Question: I suspect that the '.end(xlDown)' is acting a bit weird.
'''
Dim rfound As Range
Set rfound = Columns("B:B").Find(What:=Me.ComboBox1.Value, _
LookAt:=xlWhole, SearchOrder:=xlByRows, SearchDirection:=xlNext)
If ComboBox1.Value <> "" And WorksheetFunction.CountIf(Range("B:B"), _
ComboBox1.Value) > 0 And rfound.Offset(0, 1).Value <> "" Then
rfound.Offset(0, 1).End(xlDown).Offset(1, 0).Value = TextBox1.Value
'''
Upon 'CommandButton1_click', the code will search in the column B for any matched criteria and then 'OffSet' to the right cell provided my conditions are all met. However, it prompt me a message 'Run-time error '1004': Application defined or object-defined error'.
I have no clue where is the problem. For illustration:

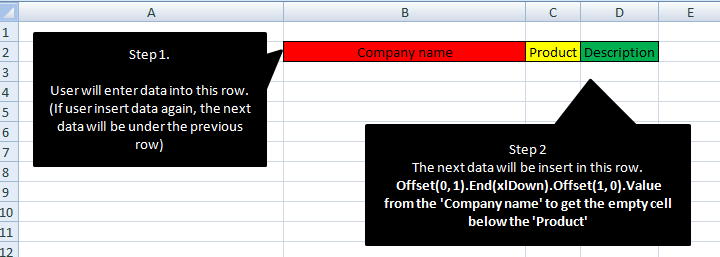
Answer: Your current code
1. Presumably finds B2 as rfound (Note: It would be better to test if rfound exists after the Find with 'If Not rfound Is Nothing Then)
2. Then C2 is rfound.Offset(0, 1)
3. rfound.Offset(0, 1).End(xlDown) find the last cell in column C as all other cells are blank
4. rfound.Offset(0, 1).End(xlDown).Offset(1, 0) tries to enter a value in the cell one row below the very last row - no can do.
Look up from the bottom instead, ie rather than
'Then rfound.Offset(0, 1).End(xlDown).Offset(1, 0).Value = TextBox1.Value'
use
'Then Cells(Rows.Count, rfound.Offset(0, 1).Column).End(xlUp).Offset(1, 0) = TextBox1.Value'